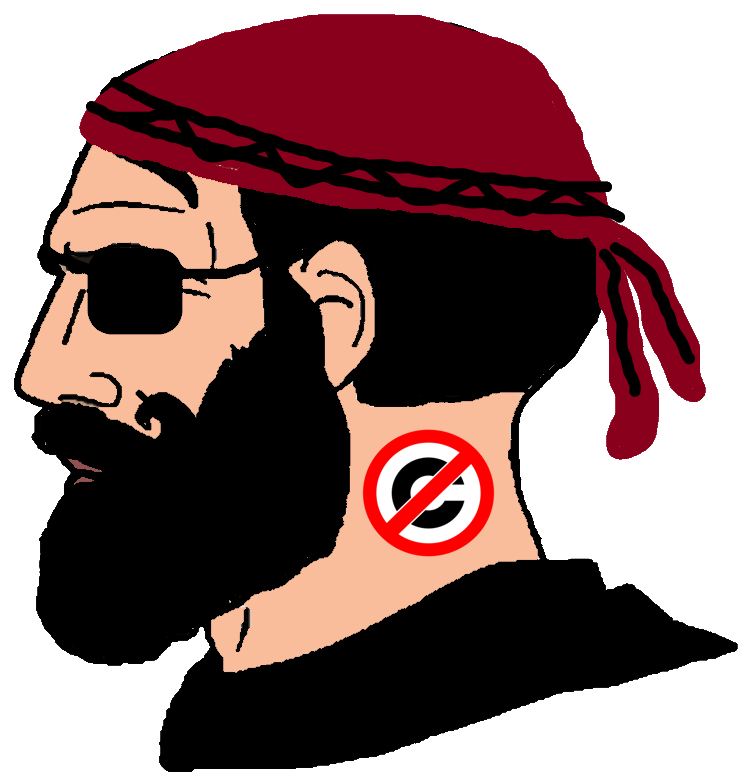
Label: 4_Yes_Chad